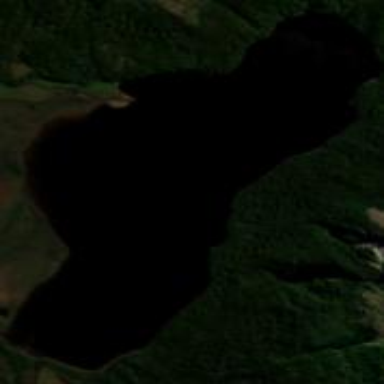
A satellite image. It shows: Beautiful lake surrounded by nature.